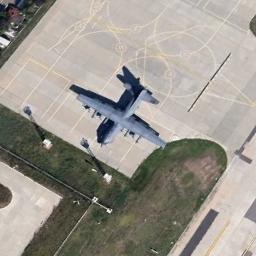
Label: airplane